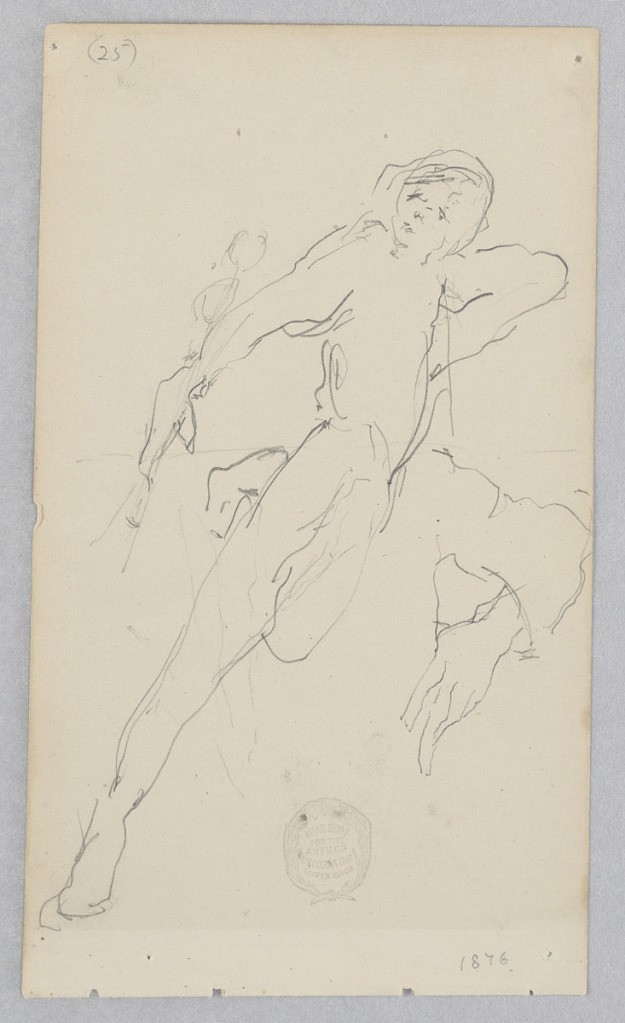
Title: Figure
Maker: Robert Frederick Blum, American, 1857–1903
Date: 1876
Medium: Graphite on wove paper
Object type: Drawing
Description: Sketch of a figure in motion.